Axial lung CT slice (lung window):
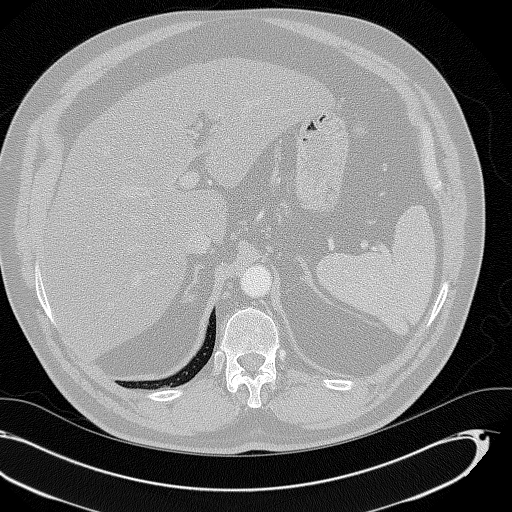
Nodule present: no